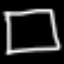
Label: square